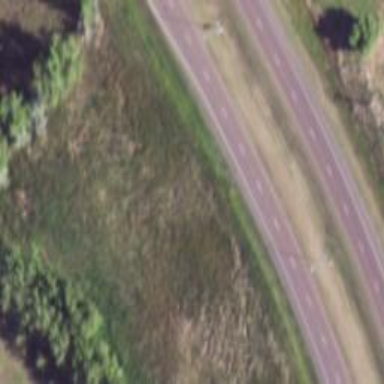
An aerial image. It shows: This image shows trunk highway that functions as expressway.